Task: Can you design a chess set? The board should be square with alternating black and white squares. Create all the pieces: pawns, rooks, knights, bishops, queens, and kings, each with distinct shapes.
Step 463:
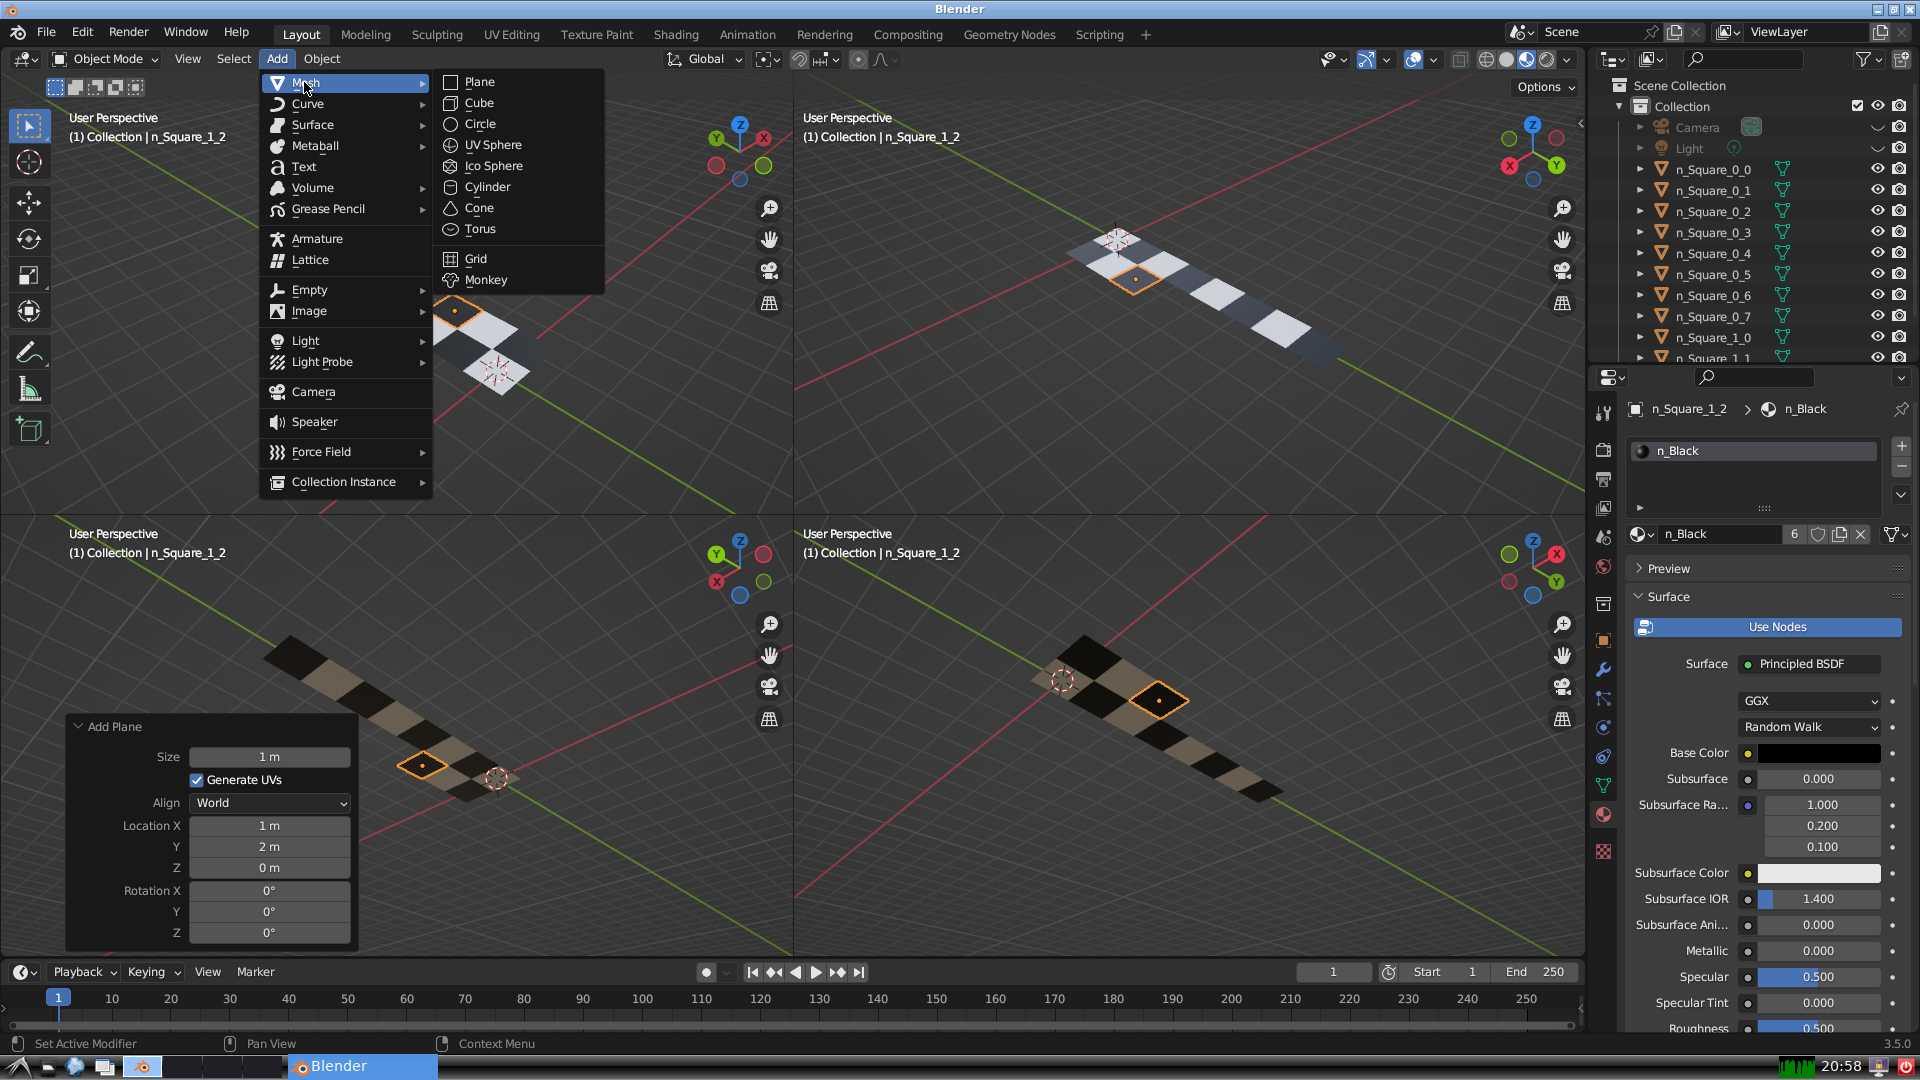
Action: {"mouse_move": [499, 79]}